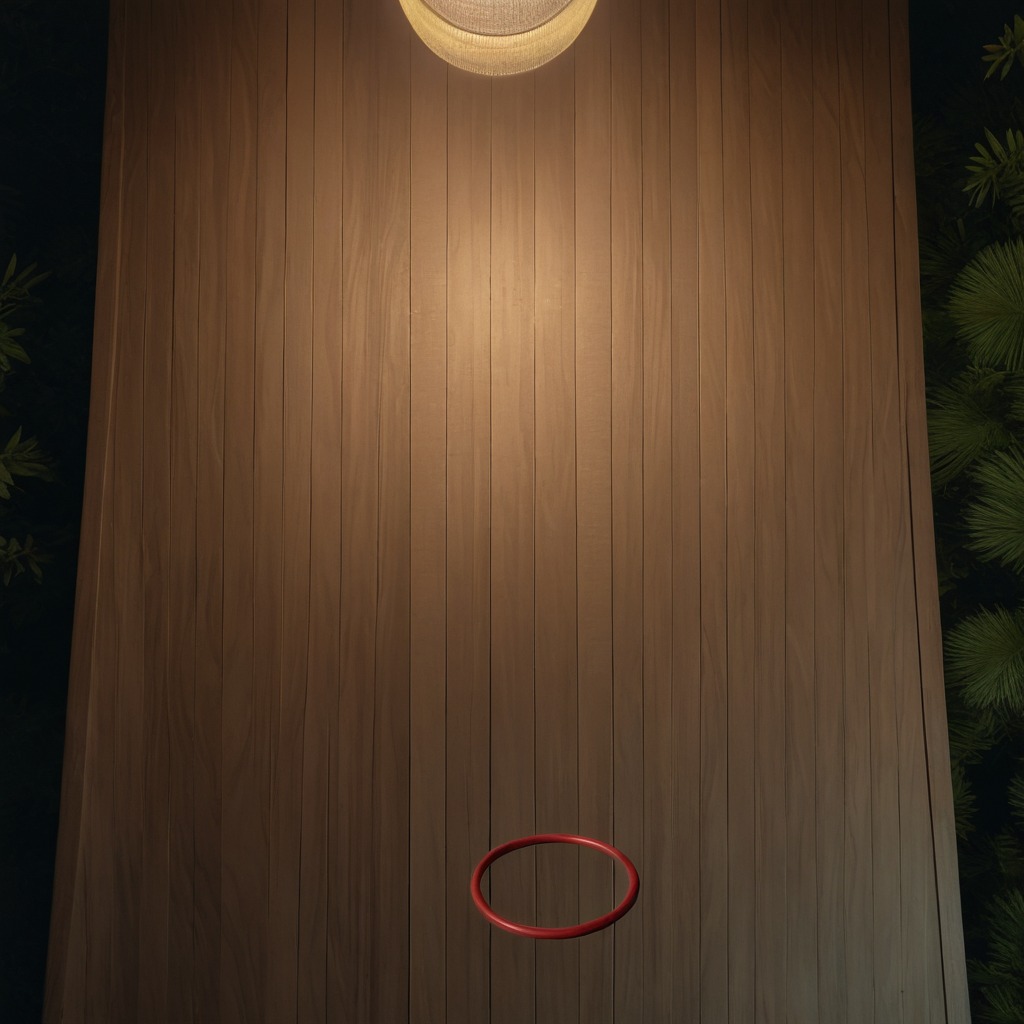
A rubber O-ring is lying on a wooden table inside a jungle field workshop tent at night.